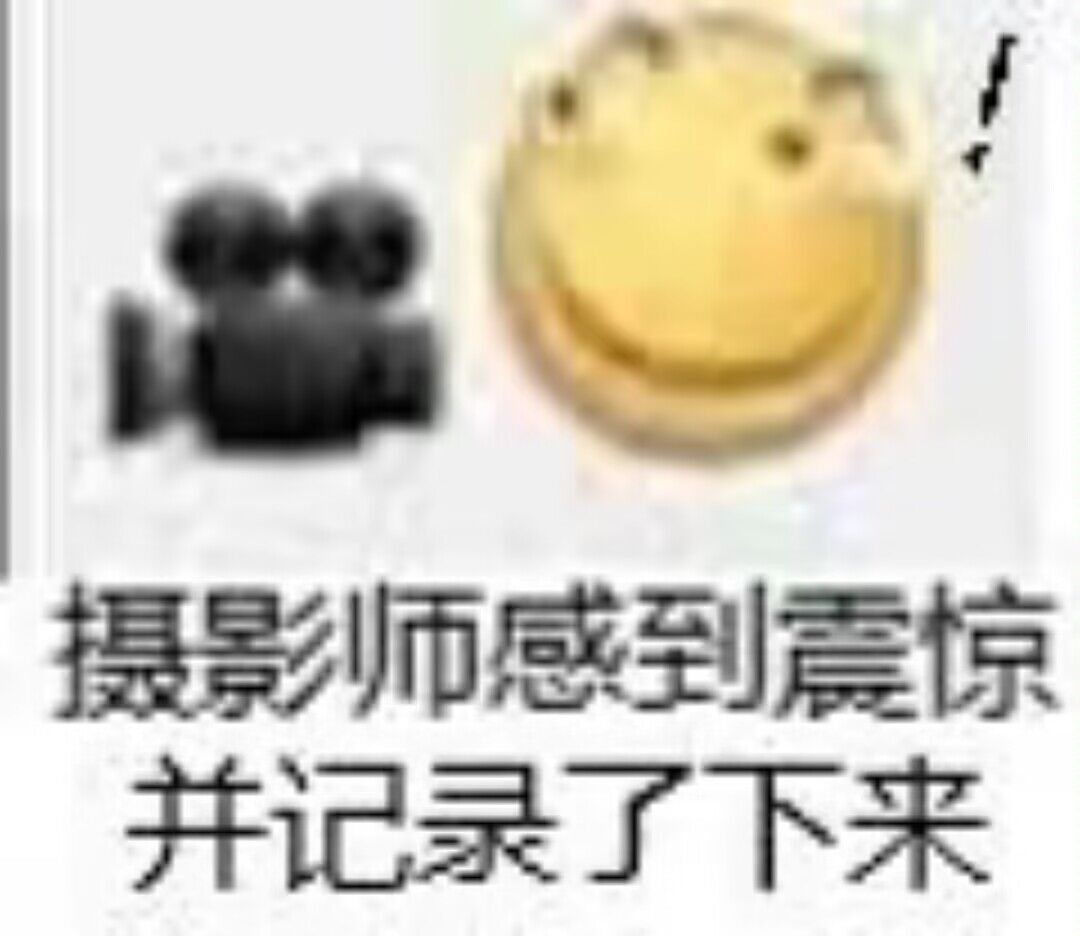
Label: emoji